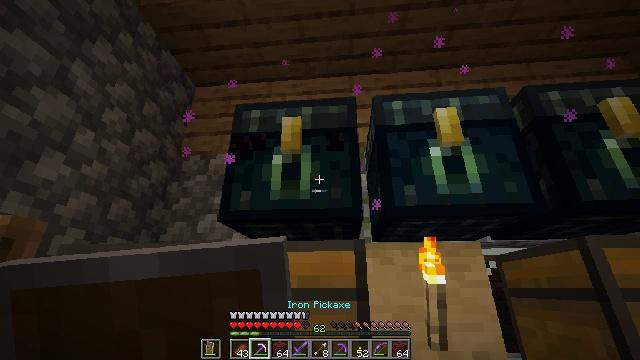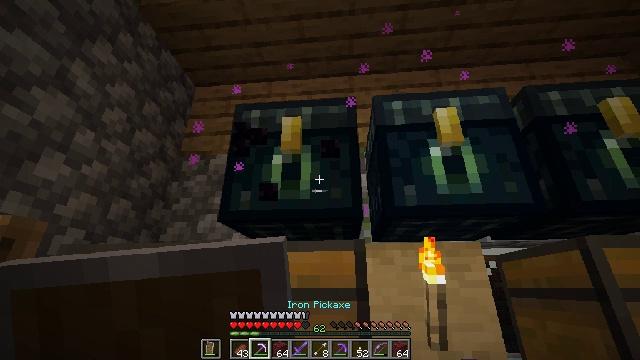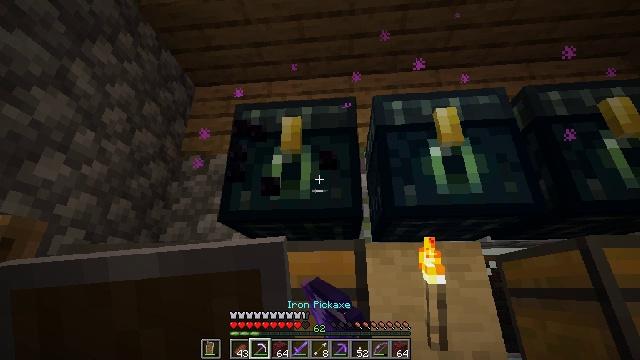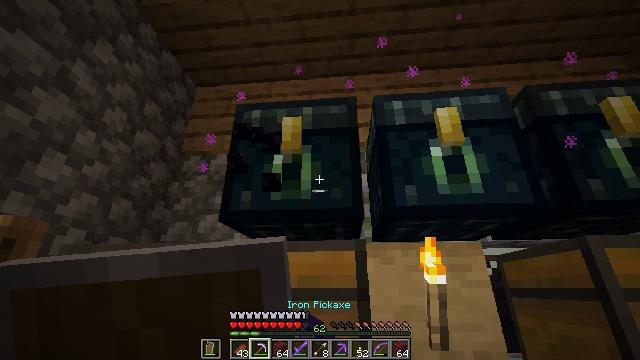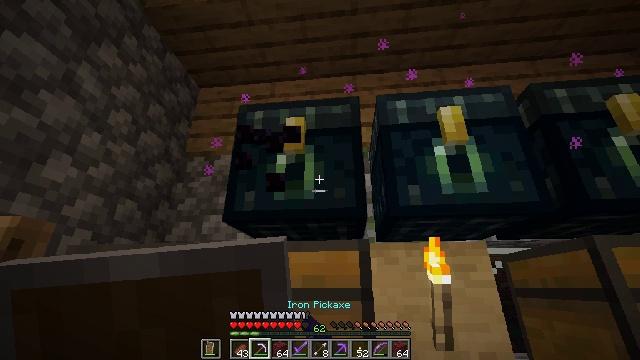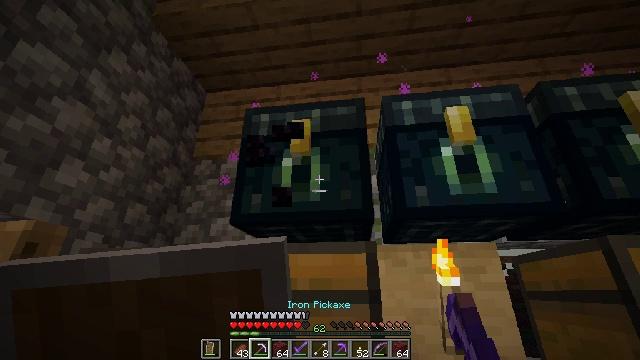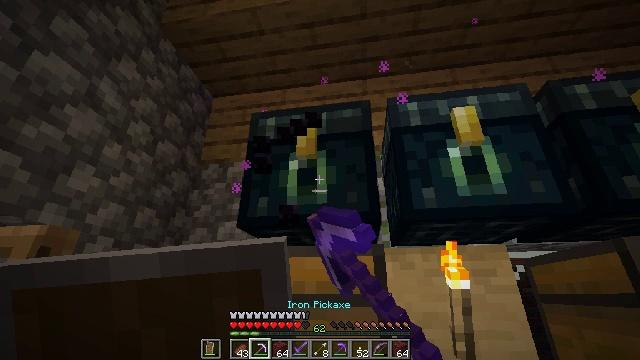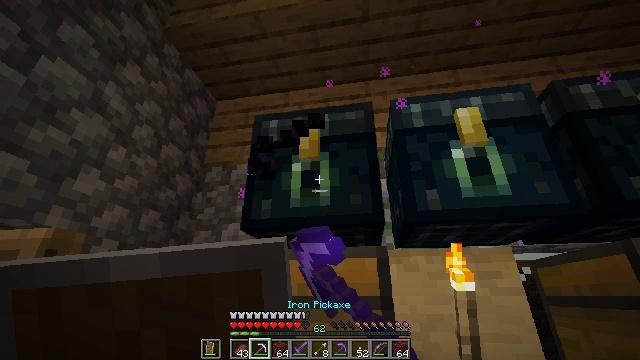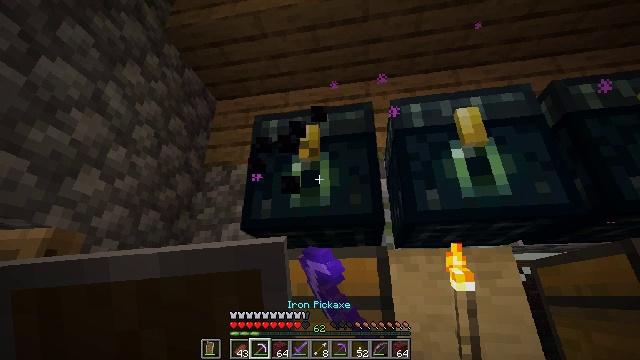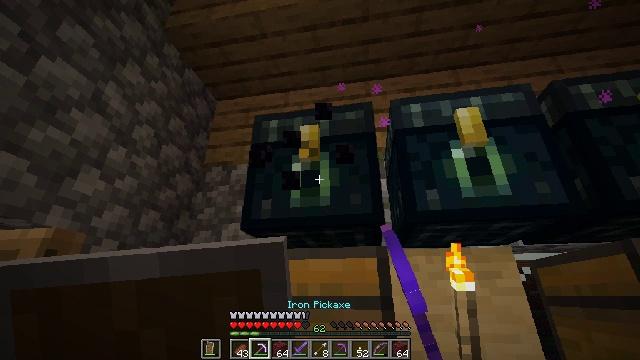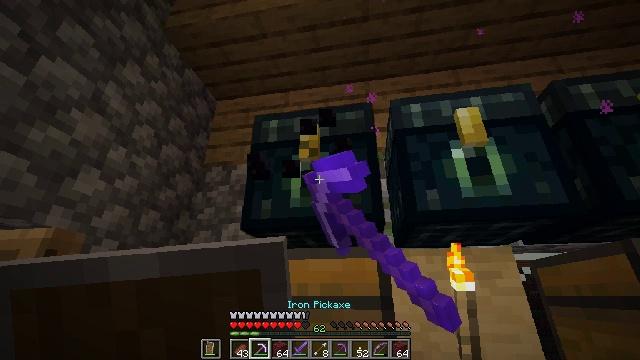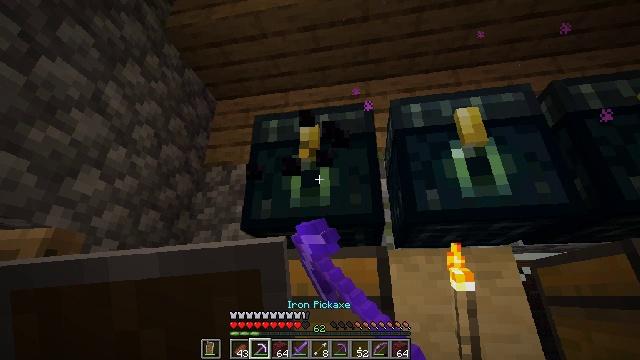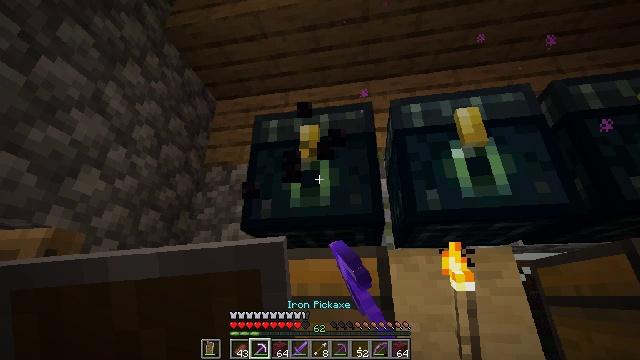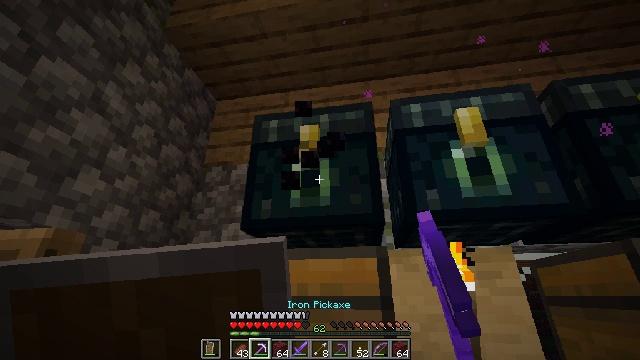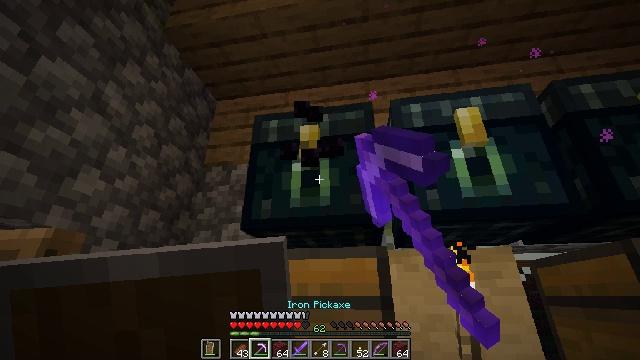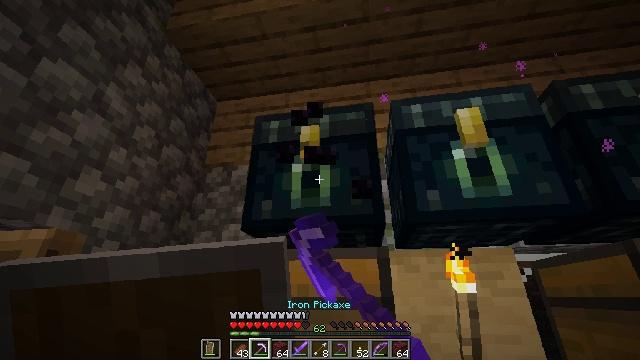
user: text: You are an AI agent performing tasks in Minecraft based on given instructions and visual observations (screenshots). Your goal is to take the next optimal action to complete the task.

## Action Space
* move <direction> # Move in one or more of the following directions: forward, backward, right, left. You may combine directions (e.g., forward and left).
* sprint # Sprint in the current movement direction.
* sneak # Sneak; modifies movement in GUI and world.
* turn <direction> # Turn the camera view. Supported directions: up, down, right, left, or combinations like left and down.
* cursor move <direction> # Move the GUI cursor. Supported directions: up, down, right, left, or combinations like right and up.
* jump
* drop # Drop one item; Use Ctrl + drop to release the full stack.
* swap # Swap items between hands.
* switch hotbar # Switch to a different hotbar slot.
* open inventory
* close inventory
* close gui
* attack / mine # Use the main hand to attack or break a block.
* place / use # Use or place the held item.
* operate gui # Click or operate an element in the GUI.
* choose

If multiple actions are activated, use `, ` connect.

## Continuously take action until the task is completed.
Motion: motion action
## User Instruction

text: Mine the ender chest.
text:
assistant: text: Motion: attack / mine
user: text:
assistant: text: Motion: attack / mine
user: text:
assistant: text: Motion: attack / mine
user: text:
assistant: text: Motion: attack / mine
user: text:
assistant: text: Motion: turn left, attack / mine
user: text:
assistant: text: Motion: turn left, attack / mine
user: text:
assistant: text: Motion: attack / mine
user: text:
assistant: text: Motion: attack / mine
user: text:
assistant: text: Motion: attack / mine
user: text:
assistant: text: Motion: attack / mine
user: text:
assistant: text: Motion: attack / mine
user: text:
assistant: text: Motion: attack / mine
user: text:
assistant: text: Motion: attack / mine
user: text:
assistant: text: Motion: attack / mine
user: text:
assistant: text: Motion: attack / mine
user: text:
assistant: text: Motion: attack / mine
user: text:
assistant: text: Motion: attack / mine
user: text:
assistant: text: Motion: attack / mine
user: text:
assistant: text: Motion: attack / mine
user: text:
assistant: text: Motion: attack / mine
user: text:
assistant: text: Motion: attack / mine
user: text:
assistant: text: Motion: attack / mine
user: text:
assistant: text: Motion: attack / mine
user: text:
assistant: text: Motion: attack / mine
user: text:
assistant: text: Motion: attack / mine
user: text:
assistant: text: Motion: attack / mine
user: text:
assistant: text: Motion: attack / mine
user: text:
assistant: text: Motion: attack / mine
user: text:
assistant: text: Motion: attack / mine
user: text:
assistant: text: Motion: attack / mine